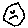
Label: smiley face